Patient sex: F
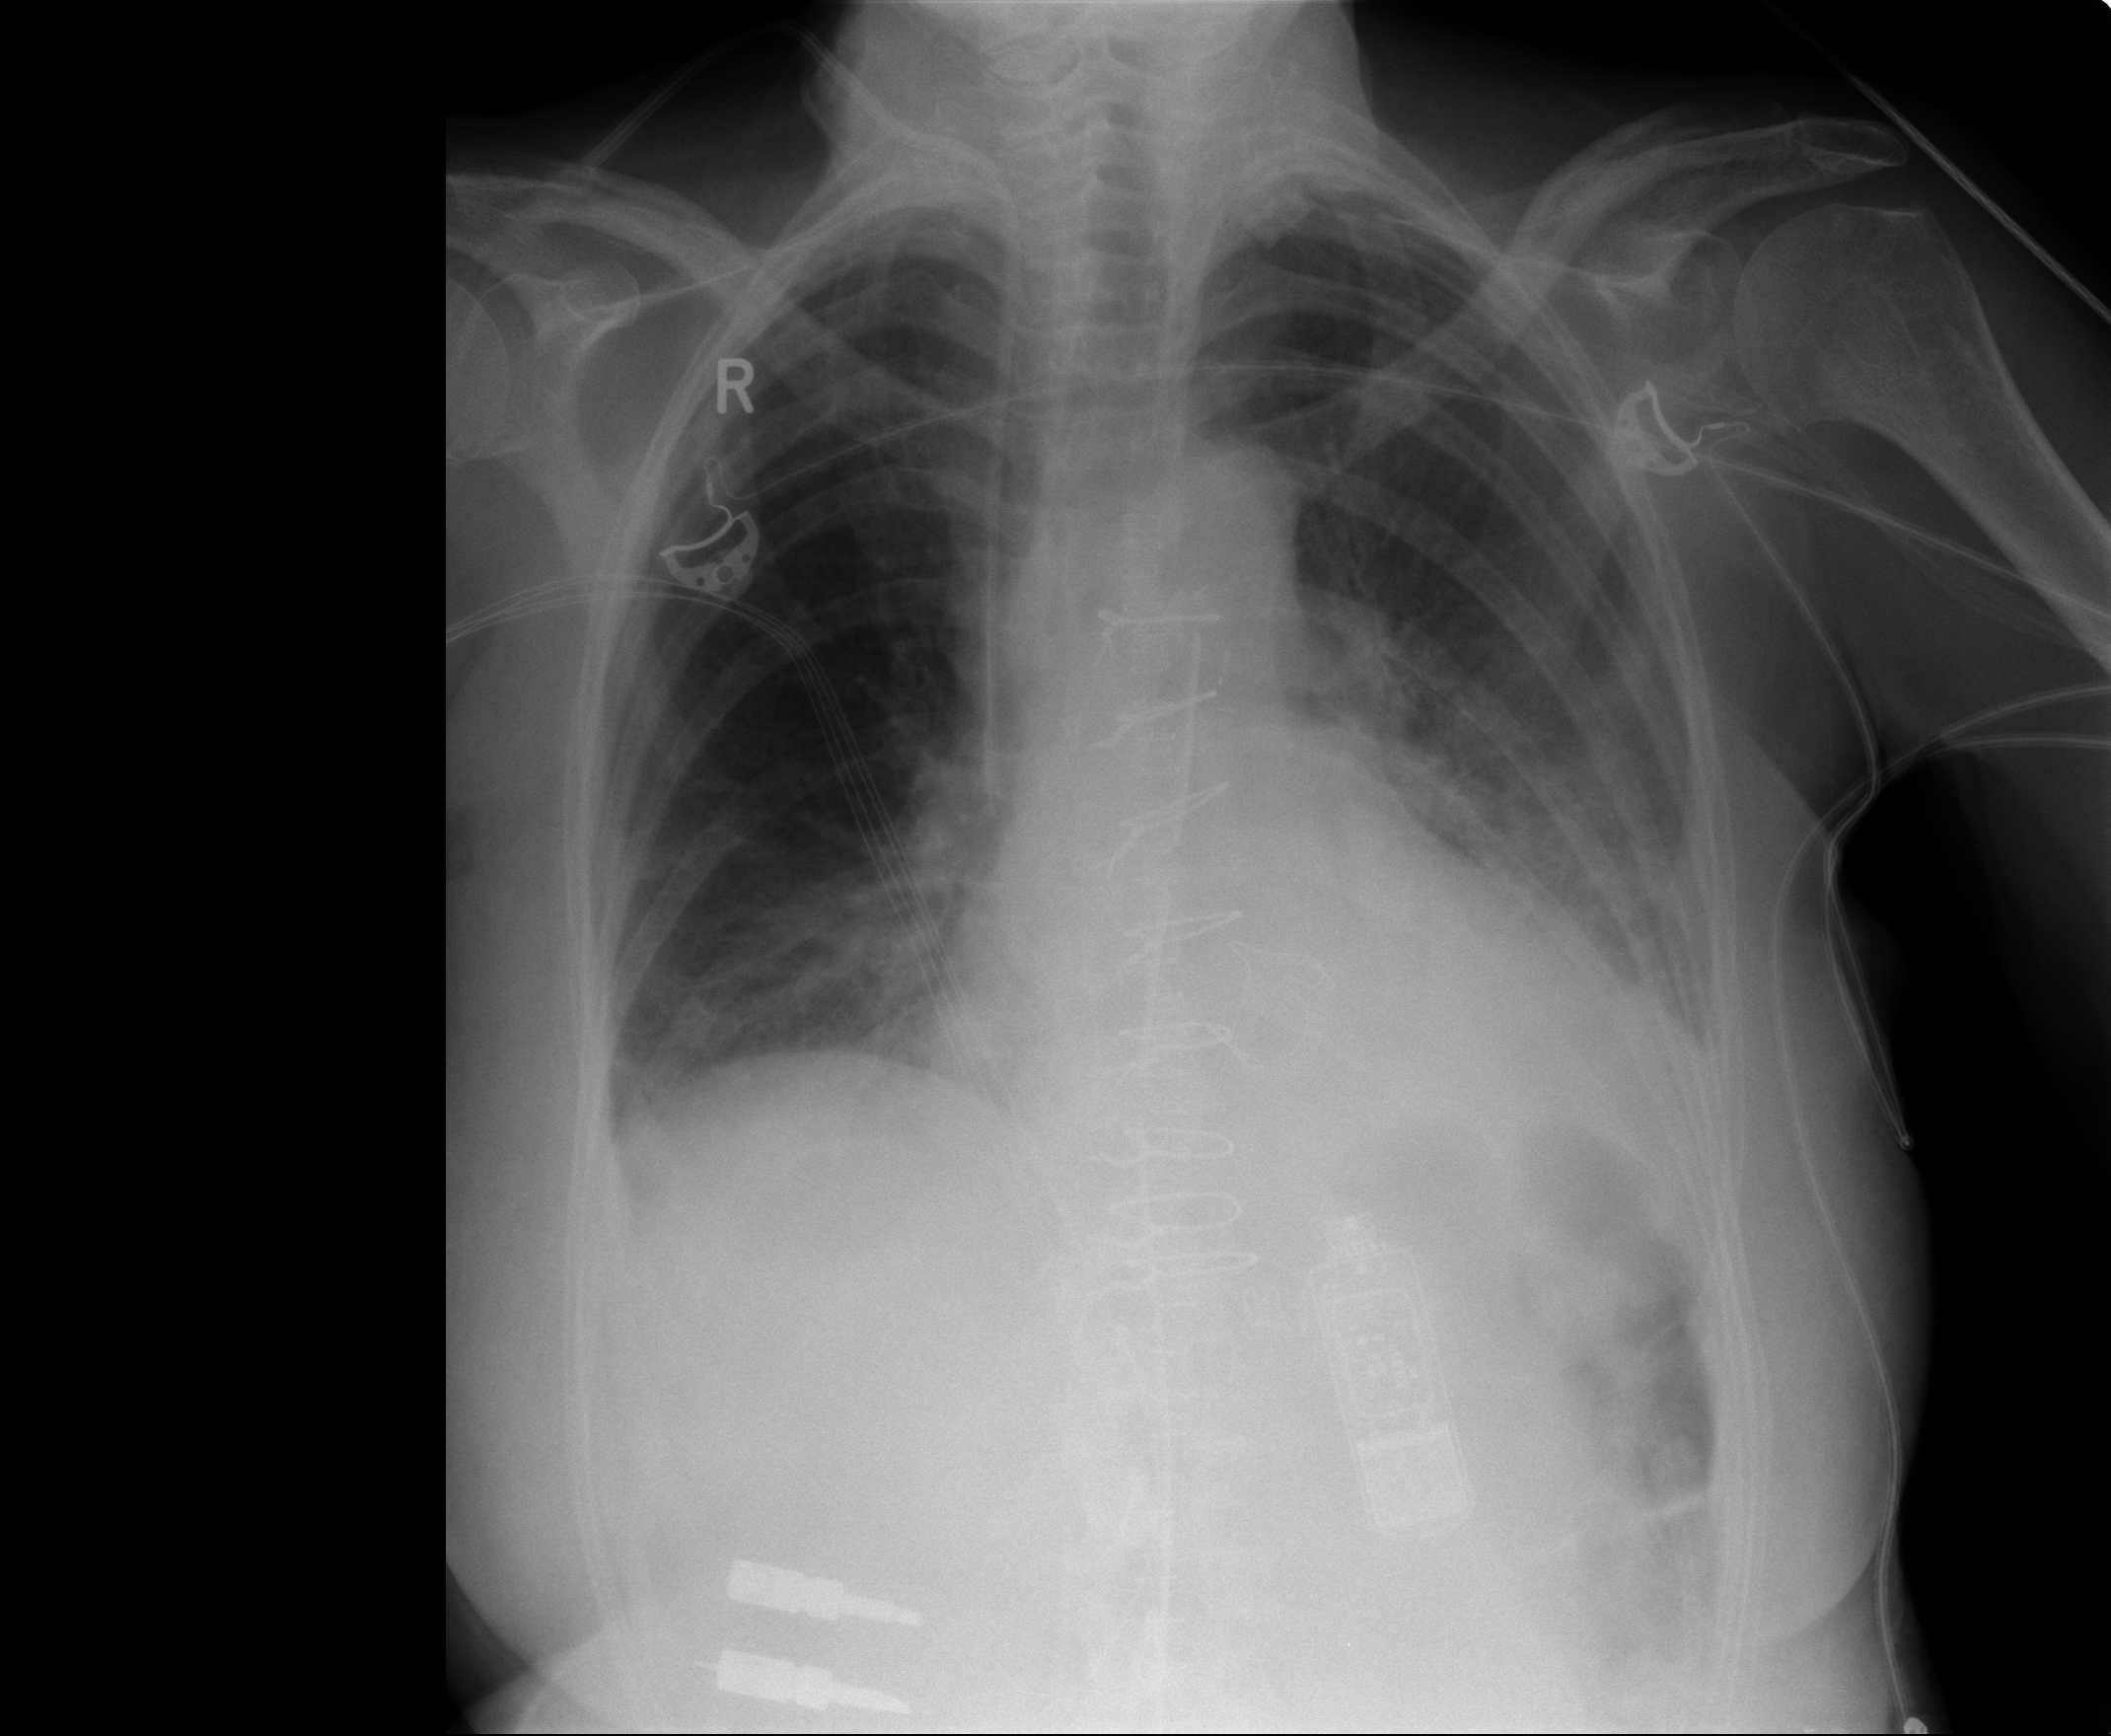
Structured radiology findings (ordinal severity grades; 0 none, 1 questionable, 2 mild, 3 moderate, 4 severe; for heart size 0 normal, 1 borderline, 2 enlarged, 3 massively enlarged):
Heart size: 0
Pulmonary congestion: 0
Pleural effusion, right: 1
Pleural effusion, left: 2
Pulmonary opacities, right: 0
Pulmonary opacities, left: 0
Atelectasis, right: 2
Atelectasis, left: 2